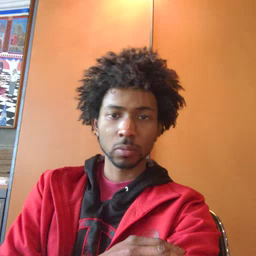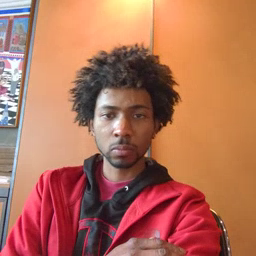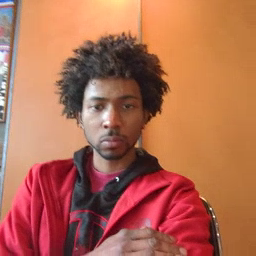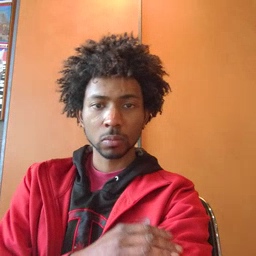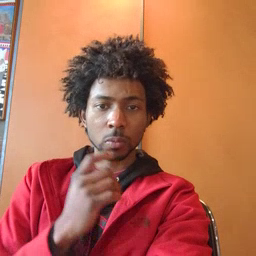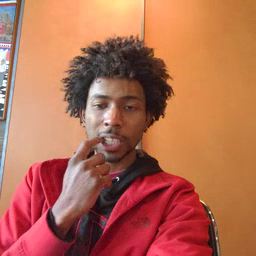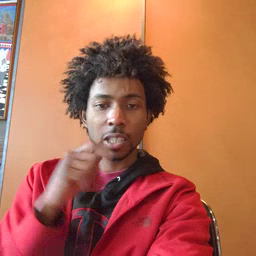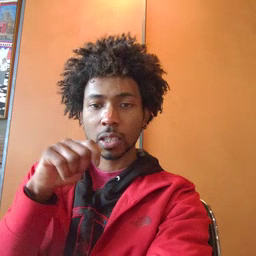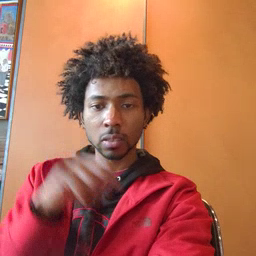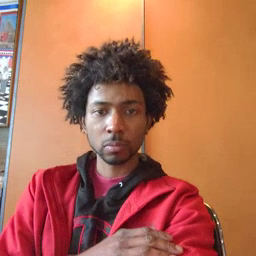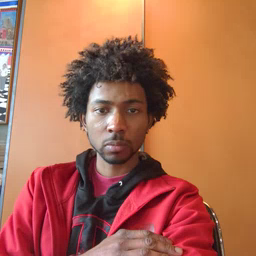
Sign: toothbrush